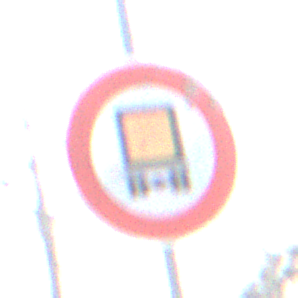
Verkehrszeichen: VerbotKennzeichnungspflichtigeKraftfahrzeugeGefaehrlicheGueter
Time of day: MorningAfternoon
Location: Outdoor (Suburban)
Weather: PartlyCloudy
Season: NotSpecified
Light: Natural